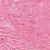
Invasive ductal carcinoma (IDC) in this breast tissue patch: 0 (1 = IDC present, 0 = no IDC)